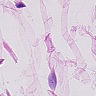
Metastatic tissue present: no